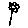
Label: flower